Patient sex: F
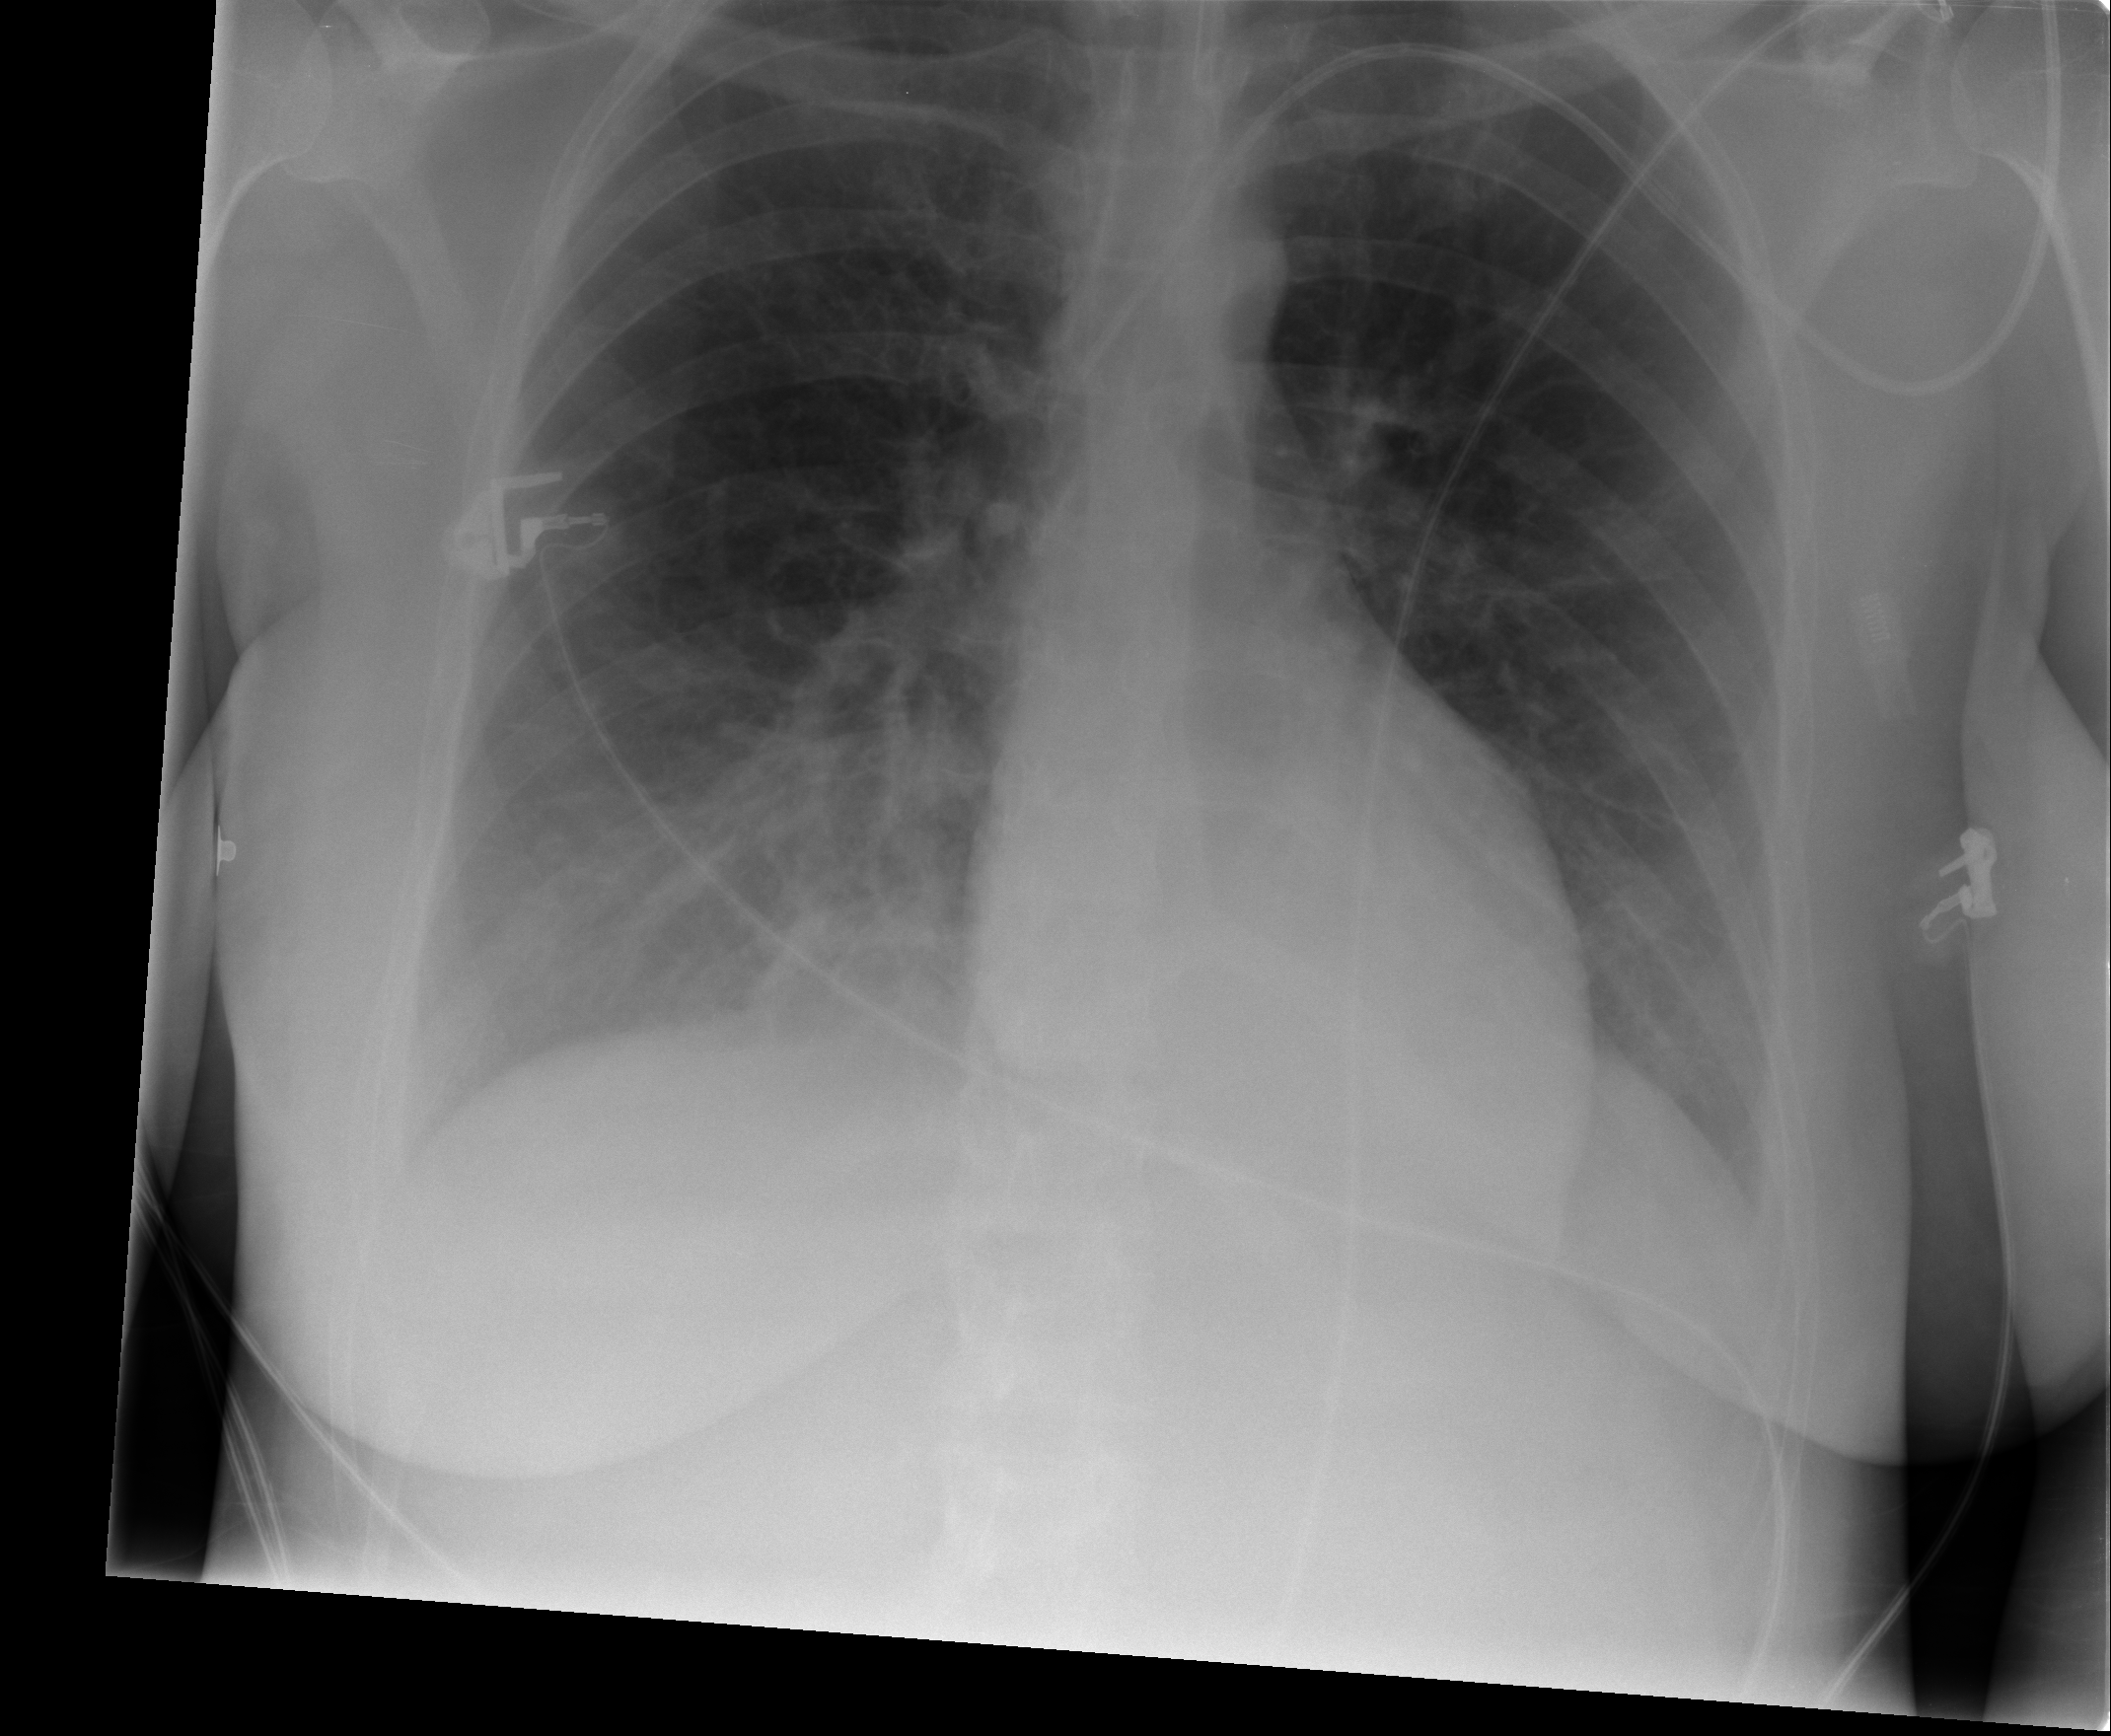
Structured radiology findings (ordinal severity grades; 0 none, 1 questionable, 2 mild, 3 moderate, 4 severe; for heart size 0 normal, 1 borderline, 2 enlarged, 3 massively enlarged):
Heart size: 0
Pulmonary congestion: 1
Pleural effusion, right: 1
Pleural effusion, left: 0
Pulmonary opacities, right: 0
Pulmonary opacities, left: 0
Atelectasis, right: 2
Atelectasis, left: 2